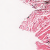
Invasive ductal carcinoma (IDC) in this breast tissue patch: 0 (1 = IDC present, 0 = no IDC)